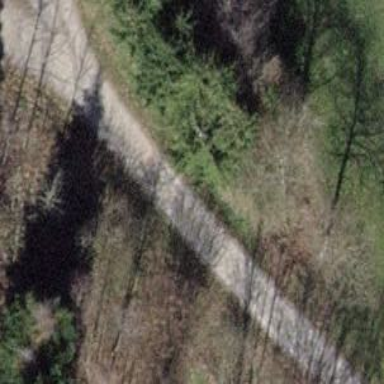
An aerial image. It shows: Track with grade3 tracktype.